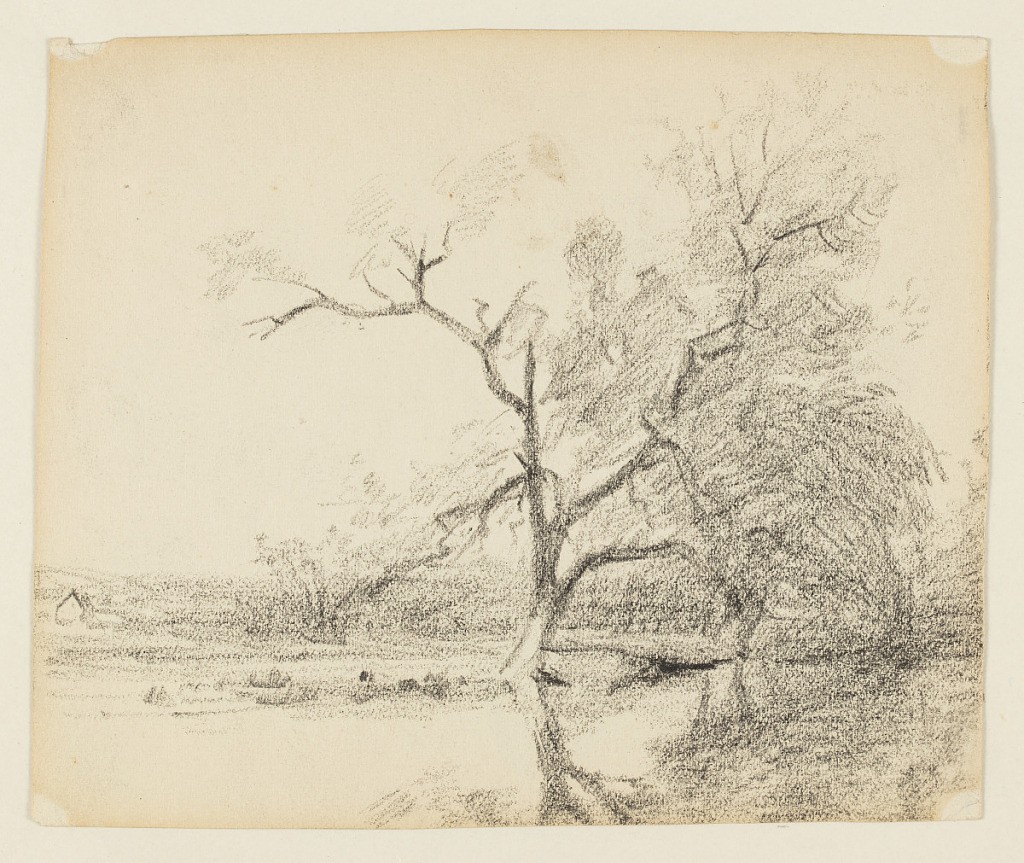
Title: Sketch of Landscape
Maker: Walter Clark, American, 1848–1917
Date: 1884
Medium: Graphite on paper
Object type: Album page
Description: Trees are shown in the right foreground standing at the edge of a stream. A house is shown in the left distance.